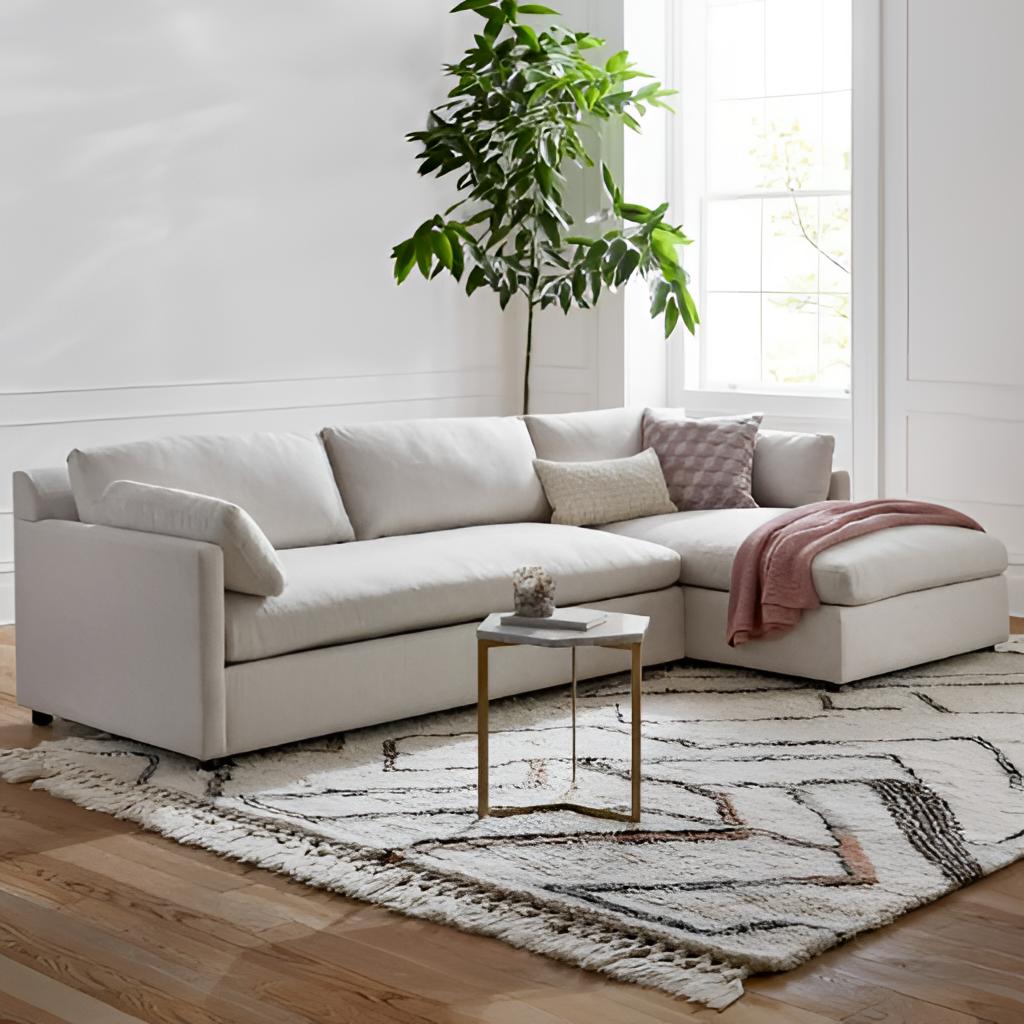
fabric sectional sofa, living room, paint wallpaper, with solid pattern, contemporary, oak wood flooring, with plank pattern